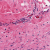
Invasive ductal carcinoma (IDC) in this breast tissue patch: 0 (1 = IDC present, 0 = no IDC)